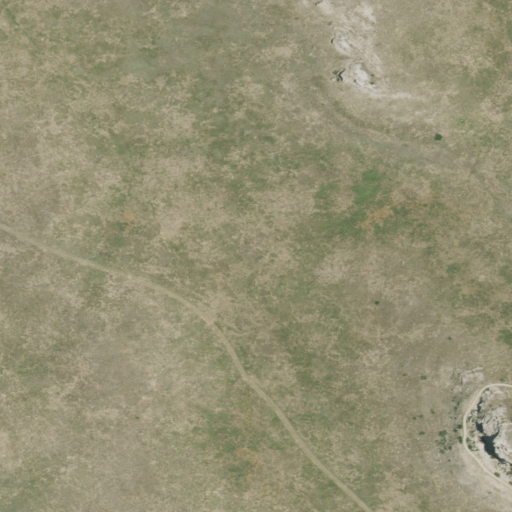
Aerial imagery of mountain in Nebraska named University Hill containing only grassland